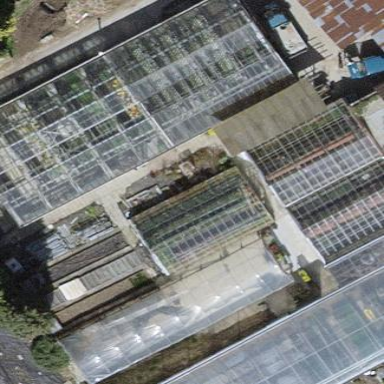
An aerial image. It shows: Greenhouse.